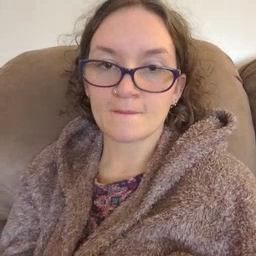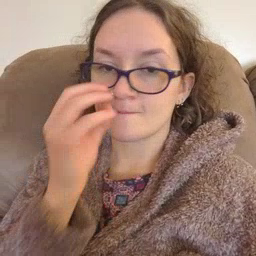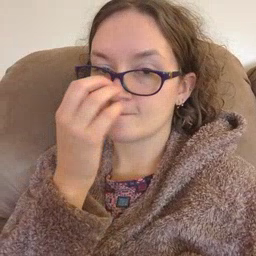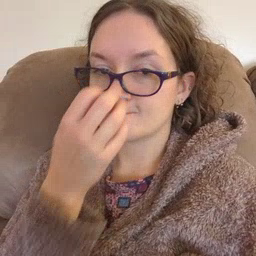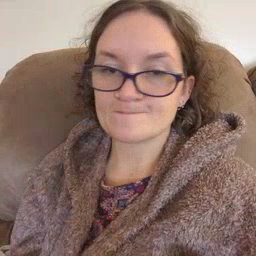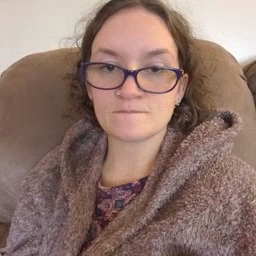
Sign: clown